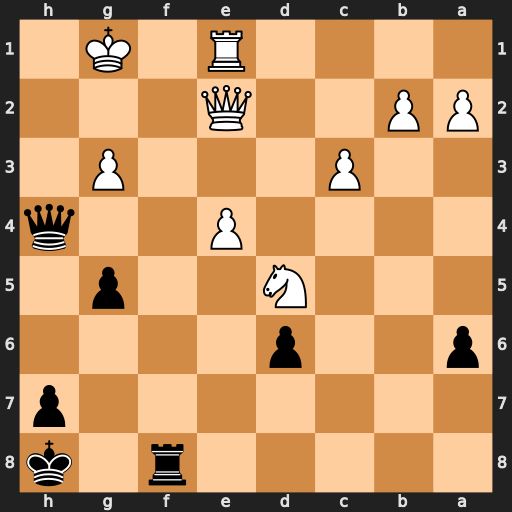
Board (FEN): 5r1k/7p/p2p4/3N2p1/4P2q/2P3P1/PP2Q3/4R1K1
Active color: b
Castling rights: -
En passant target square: -
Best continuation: Qxg3+ Kh1 Rf2 Qxf2 Qxf2